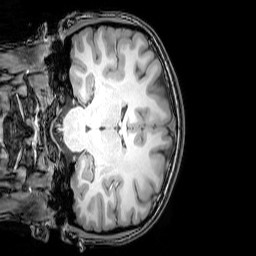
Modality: T1w
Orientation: coronal
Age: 21
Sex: female
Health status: healthy
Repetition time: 0.081 s
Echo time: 0.037 s